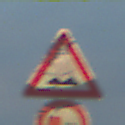
Verkehrszeichen: UnebeneFahrbahn
Zusatzzeichen unten: UeberholverbotKraftfahrzeuge
Umgebung: Outdoor, RoadRail
Tageszeit: SunriseSunset
Wetter: PartlyCloudy
Licht: Natural
Jahreszeit: NotSpecified
Kontrast: LowContrast